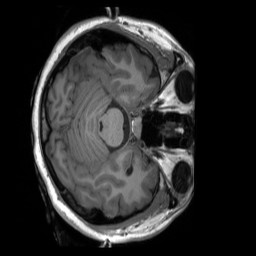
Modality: T1w
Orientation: axial
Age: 18
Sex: female
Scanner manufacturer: siemens
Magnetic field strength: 3 T
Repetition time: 2.3 s
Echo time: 0.00232 s